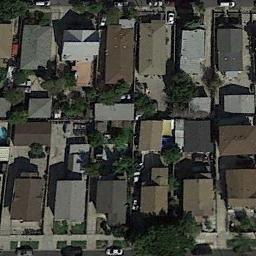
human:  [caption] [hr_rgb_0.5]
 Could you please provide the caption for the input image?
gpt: A dense residential area has lots of trees and houses arranged neatly .

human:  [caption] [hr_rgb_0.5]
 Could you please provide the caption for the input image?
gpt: The residential area is ringed by several roads .

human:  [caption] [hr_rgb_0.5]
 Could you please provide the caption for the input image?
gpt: The dense residential is next to the road and some trees .

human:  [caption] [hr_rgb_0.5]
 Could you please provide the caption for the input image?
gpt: There are many roads and neatly arranged houses and trees and large lawns in densely populated areas .

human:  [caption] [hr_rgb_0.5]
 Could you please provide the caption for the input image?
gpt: There are brown and black buildings on dense residential area .